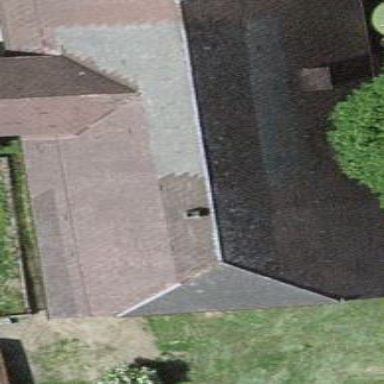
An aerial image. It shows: Farm building.